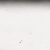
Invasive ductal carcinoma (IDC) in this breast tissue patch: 0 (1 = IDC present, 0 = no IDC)